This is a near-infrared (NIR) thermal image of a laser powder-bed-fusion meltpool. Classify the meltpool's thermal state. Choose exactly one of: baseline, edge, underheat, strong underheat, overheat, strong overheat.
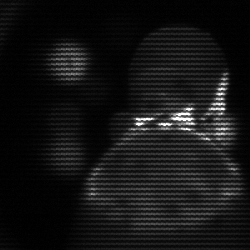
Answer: edge